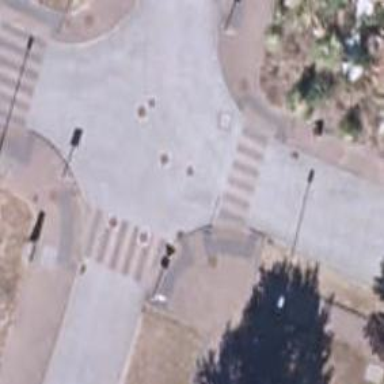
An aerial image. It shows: Zebra crossing on the road.